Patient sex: F
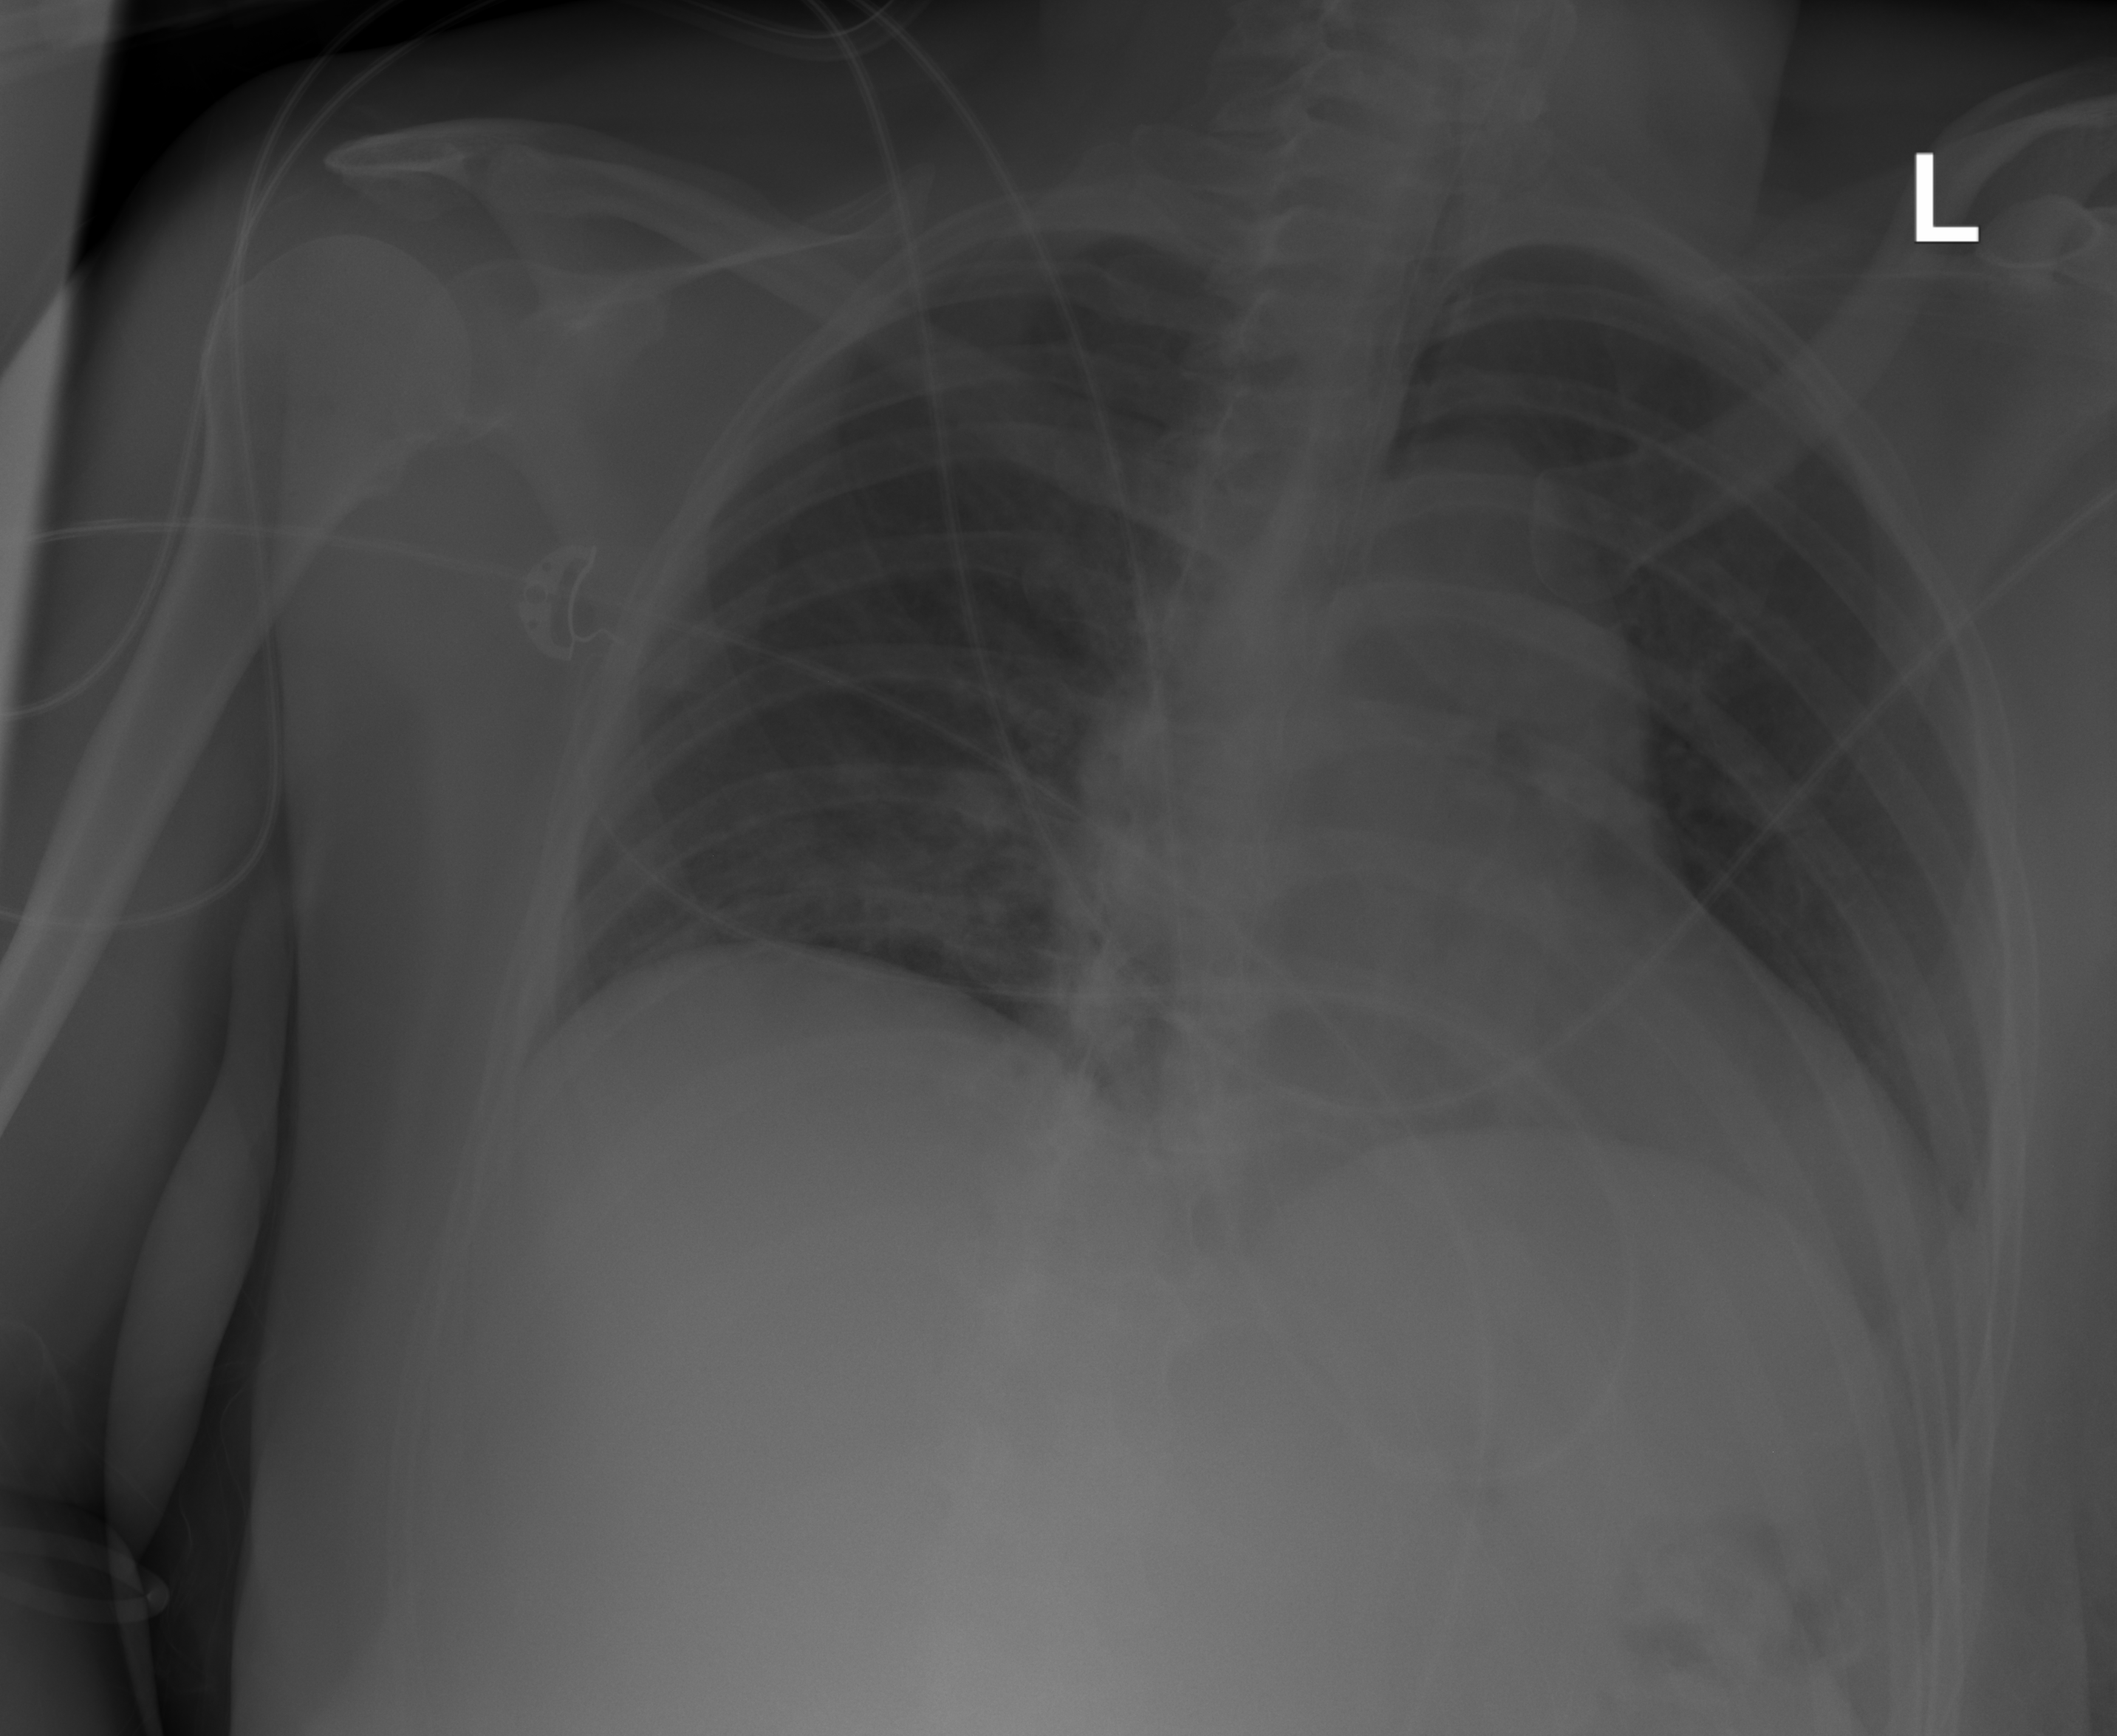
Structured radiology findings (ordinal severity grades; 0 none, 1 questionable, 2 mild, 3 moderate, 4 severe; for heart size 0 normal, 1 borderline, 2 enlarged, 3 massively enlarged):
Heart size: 0
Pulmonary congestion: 0
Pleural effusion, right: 0
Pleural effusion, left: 0
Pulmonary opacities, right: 2
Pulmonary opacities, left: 0
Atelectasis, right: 0
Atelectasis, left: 0